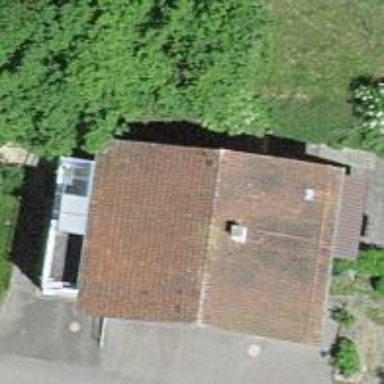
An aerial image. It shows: House with gabled roof. The roof extends across the building.